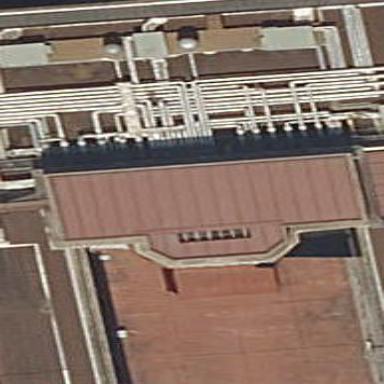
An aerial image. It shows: Part of building.